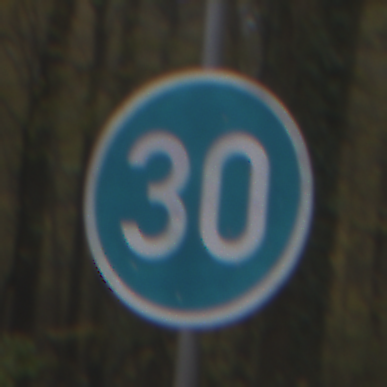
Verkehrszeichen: VorgeschriebeneMindestgeschwindigkeit
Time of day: MorningAfternoon
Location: Outdoor (Nature)
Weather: Overcast
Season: Autumn
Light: Natural